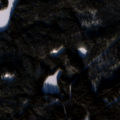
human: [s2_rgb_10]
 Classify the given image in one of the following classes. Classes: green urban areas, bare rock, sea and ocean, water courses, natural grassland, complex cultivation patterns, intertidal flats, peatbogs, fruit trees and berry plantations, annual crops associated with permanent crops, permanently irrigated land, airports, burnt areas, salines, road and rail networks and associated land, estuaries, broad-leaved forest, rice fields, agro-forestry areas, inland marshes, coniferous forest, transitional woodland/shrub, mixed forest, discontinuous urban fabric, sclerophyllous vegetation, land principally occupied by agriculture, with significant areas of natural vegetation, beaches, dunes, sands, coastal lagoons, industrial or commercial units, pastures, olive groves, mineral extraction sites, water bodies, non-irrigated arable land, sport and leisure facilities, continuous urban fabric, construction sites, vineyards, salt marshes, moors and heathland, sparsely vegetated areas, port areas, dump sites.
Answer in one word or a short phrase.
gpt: coniferous forest, mixed forest